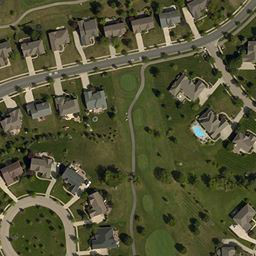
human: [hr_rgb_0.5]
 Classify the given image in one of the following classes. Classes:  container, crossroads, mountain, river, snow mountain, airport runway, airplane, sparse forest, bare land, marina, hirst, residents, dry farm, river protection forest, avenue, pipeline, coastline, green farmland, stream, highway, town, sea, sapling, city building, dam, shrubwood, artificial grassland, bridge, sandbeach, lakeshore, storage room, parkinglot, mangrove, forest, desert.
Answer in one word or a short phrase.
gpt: town